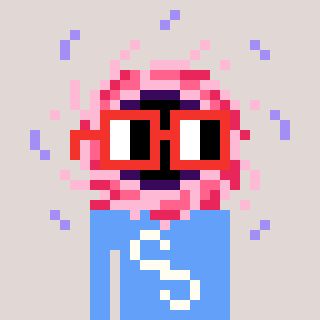
a pixel art character with square red glasses, a blackhole-shaped head and a blue-colored body on a warm background